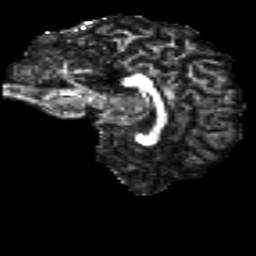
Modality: FA
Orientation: sagittal
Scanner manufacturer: siemens
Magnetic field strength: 3 T
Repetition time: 4.16 s
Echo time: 0.0806 s